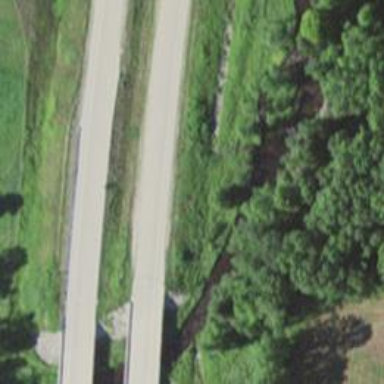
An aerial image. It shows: Trunk highway.